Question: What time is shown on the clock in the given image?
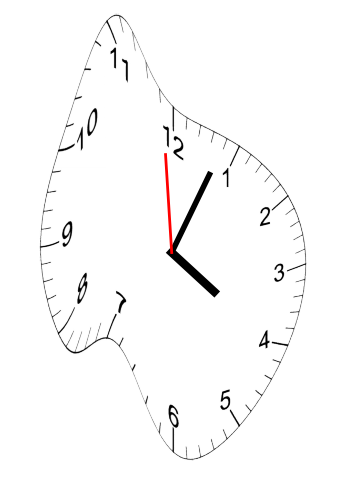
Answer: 04:03:59